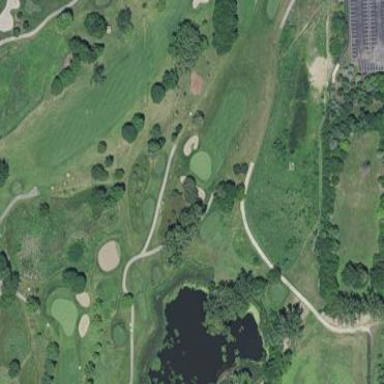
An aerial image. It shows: Well-maintained mowed grass area. It is part of golf fairway.